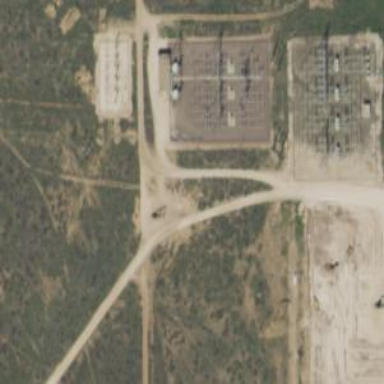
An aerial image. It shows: Petroleum well that is man-made.